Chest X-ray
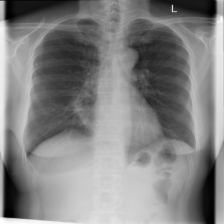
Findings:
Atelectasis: negative
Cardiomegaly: negative
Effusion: negative
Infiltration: negative
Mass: negative
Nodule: negative
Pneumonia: negative
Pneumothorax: positive
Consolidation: negative
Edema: negative
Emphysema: negative
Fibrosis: negative
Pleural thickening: negative
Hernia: negative